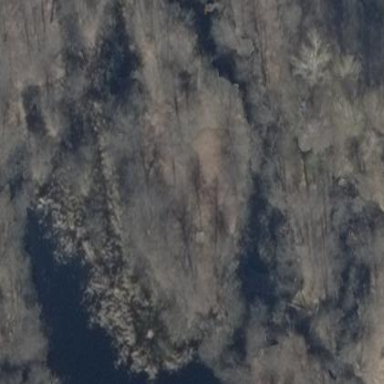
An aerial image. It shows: Swampy wetland area.